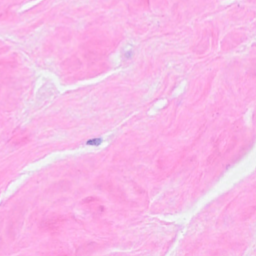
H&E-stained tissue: Breast